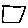
Label: square